【题型】解答题　【知识点】解析几何　【难度】easy
已知椭圆 $E: \frac{x^2}{a^2} + \frac{y^2}{b^2} = 1(a > b > 0)$ 的离心率为 $\frac{3}{5}$，且经过点 $\left(\frac{16}{5},\frac{6}{5}\right)$，$F_1,F_2$ 是 $E$ 的左、右焦点，过 $F_1$ 的直线 $l$ 与 $E$ 交于 $P,Q$ 两点。}

(1) 求 $E$ 的标准方程；

(2) 若 $\triangle F_2PQ$ 的内切圆半径为 $r = \frac{\sqrt{3}}{10}|PQ|$，求 $l$ 的方程；

(3) 点 $Q$ 关于 $x$ 轴的对称点为 $Q'$，试问 $\triangle PF_2Q'$ 的面积是否存在最大值？若存在，求出这个最大值，若不存在，说明理由。
【解答】
\noindent \textbf{【详解】}
(1) 由题意
\[
\begin{cases}
\frac{\sqrt{a^2 - b^2}}{a} = \frac{c}{a} = \frac{3}{5} \\
\frac{\left(\frac{16}{5}\right)^2}{a^2} + \frac{\left(\frac{6}{5}\right)^2}{b^2} = 1
\end{cases},
\quad \text{解得 }
\begin{cases}
a^2 = 25 \\
b^2 = 16
\end{cases}
\]
则 $E$ 的标准方程为 $\frac{x^2}{25} + \frac{y^2}{16} = 1$。

---

(2) 由 $S_{\triangle F_2PQ} = \frac{1}{2}r \cdot L_{\triangle F_2PQ}$，且 $L_{\triangle F_2PQ} = |PF_1| + |PF_2| + |QF_1| + |QF_2| = 4a$，
可得 $\frac{25 \cdot r \cdot a}{20} = \frac{d \cdot |PQ|}{10} = \frac{\sqrt{3}}{10}|PQ|$（其中 $d$ 为 $F_2$ 到直线 $l$ 的距离）。
$d = 2\sqrt{3}$，设 $l: x = my + 3$，$F_1(-3,0)$，由 $d = \frac{6}{\sqrt{m^2 + 1}} = 2\sqrt{3}$，解得 $m = \pm \sqrt{2}$，
故 $l: x - \sqrt{2}y - 3 = 0$ 或 $x + \sqrt{2}y - 3 = 0$。

---

(3) 设 $P(x_1,y_1)$，$Q(x_2,y_2)$，则 $Q'(x_2,-y_2)$。
将 $l: x = my + 3$ 代入椭圆方程得 $(16m^2 + 25)y^2 + 96my - 256 = 0$，
所以 $y_1 + y_2 = \frac{-96m}{16m^2 + 25}$，$y_1y_2 = \frac{-256}{16m^2 + 25}$。

直线 $PQ'$ 的方程为 $y = \frac{y_1 + y_2}{x_1 - x_2}(x - x_2) - y_2$，
令 $y = 0$，得 $x = \frac{x_2y_1 + x_1y_2}{y_1 + y_2}$，
代入直线方程以及韦达定理可得 $x = \frac{2my_1y_2 + 3(y_1 + y_2)}{y_1 + y_2} = \frac{25}{3}$，
即直线 $PQ'$ 过定点 $M\left(\frac{25}{3},0\right)$。

面积 $S = \frac{1}{2}|F_2M| \cdot |y_1 + y_2| = \frac{8}{3} \times 96 \left| \frac{1}{16m + \frac{25}{m}} \right| \le \frac{32}{5}$，
当且仅当 $m = \pm \frac{5}{4}$ 时取等号，故 $S$ 的最大值为 $\frac{32}{5}$。

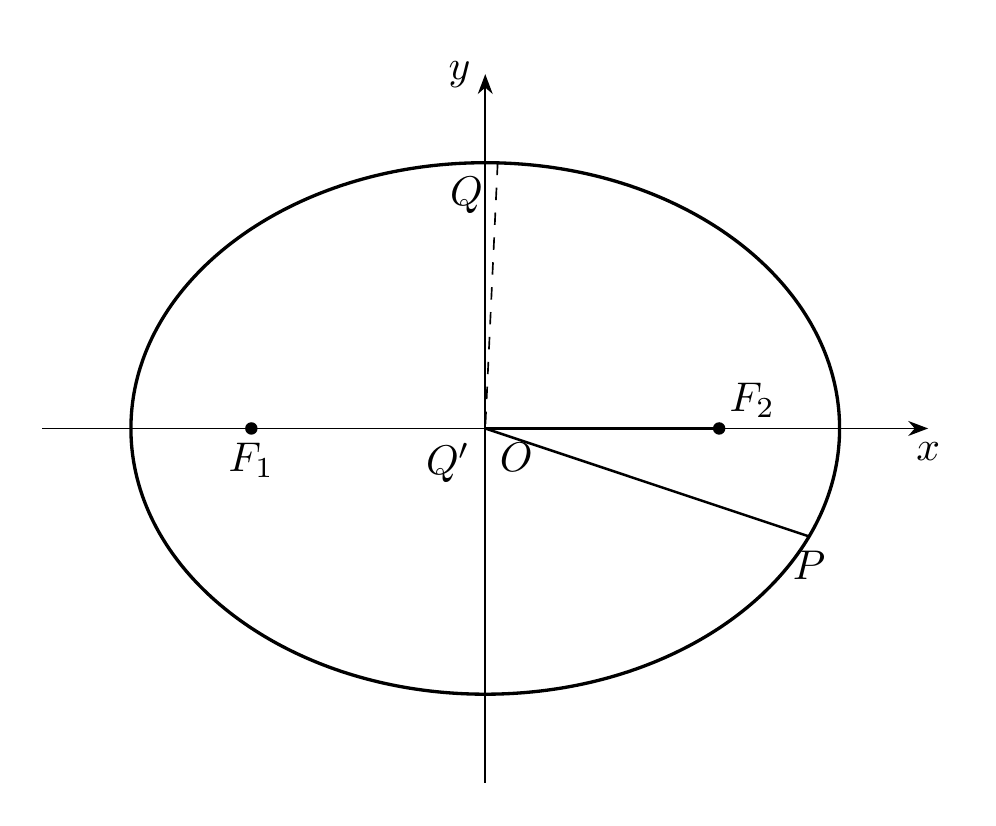